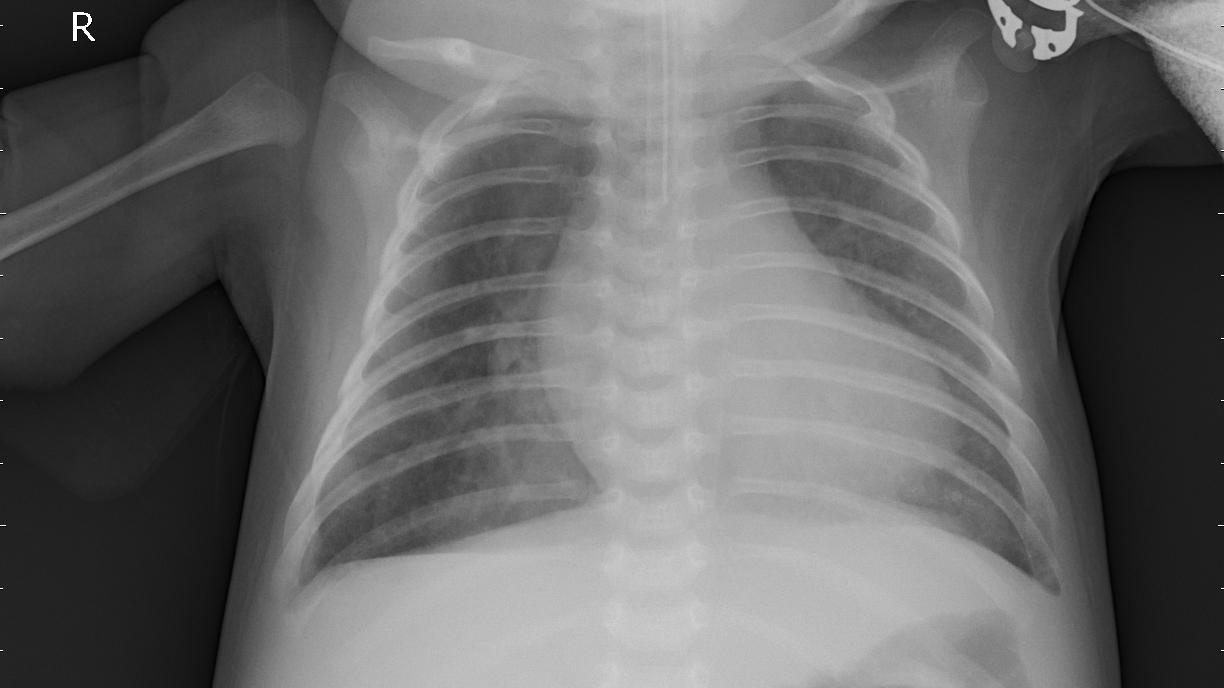
Diagnosis: PNEUMONIA